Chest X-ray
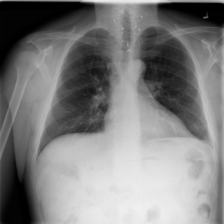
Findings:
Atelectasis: negative
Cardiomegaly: negative
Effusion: negative
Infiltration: negative
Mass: negative
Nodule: negative
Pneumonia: negative
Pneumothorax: negative
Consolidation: negative
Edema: negative
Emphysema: negative
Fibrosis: negative
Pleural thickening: negative
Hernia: negative